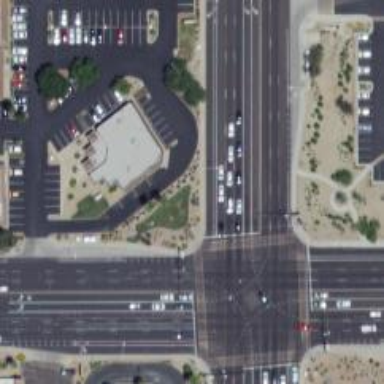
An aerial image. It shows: Solid stop line on the road.